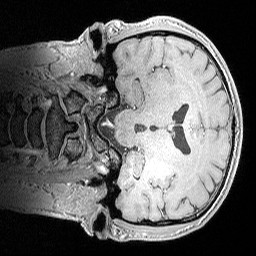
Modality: MP2RAGE
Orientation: coronal
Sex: male
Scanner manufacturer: siemens
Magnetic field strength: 3 T
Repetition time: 5 s
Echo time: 0.00292 s